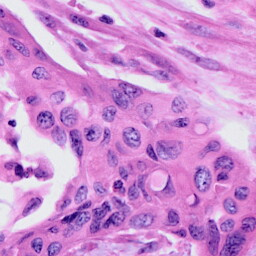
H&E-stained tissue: Cervix